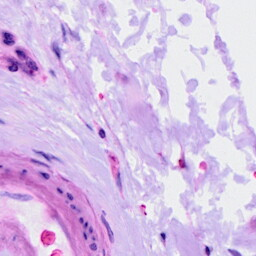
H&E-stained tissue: Ovarian